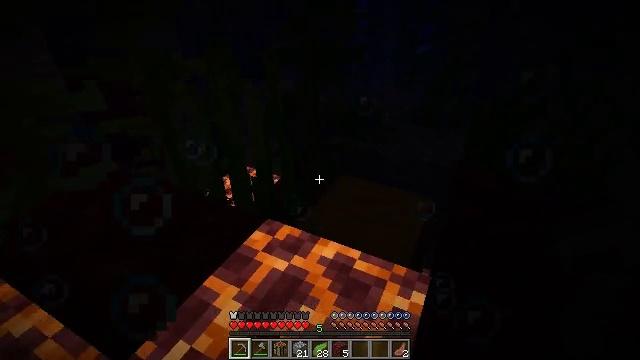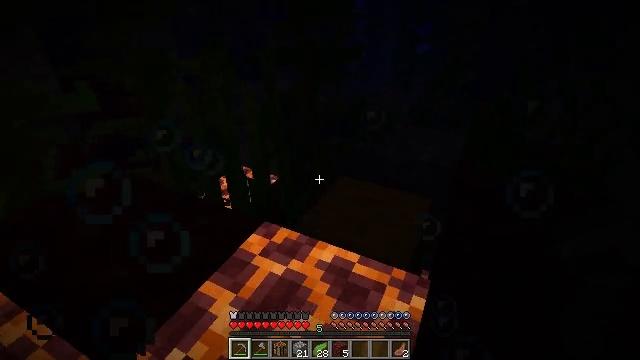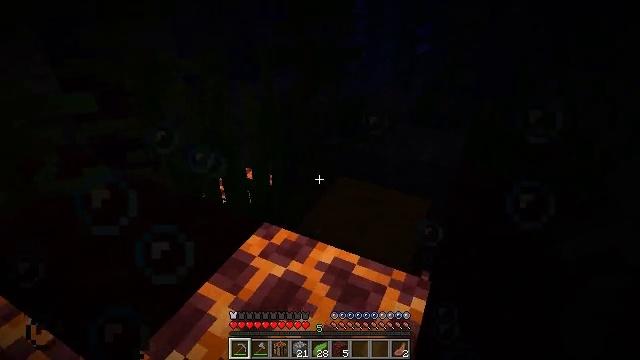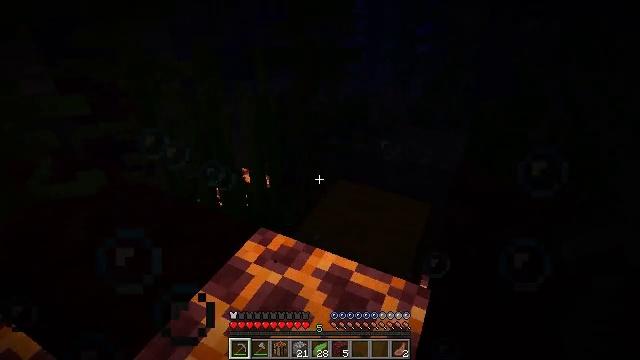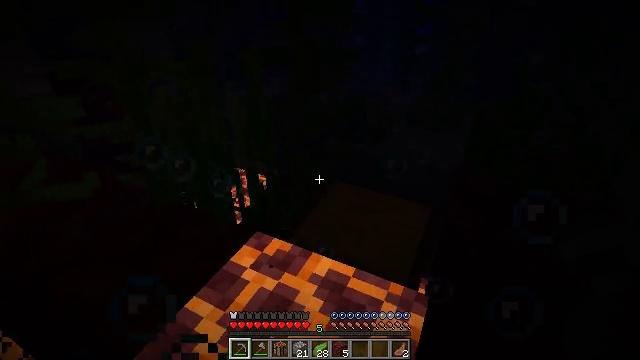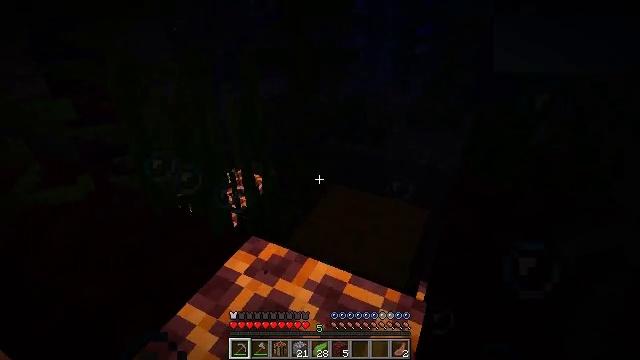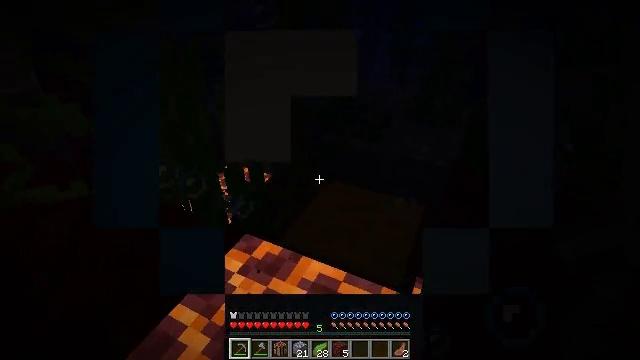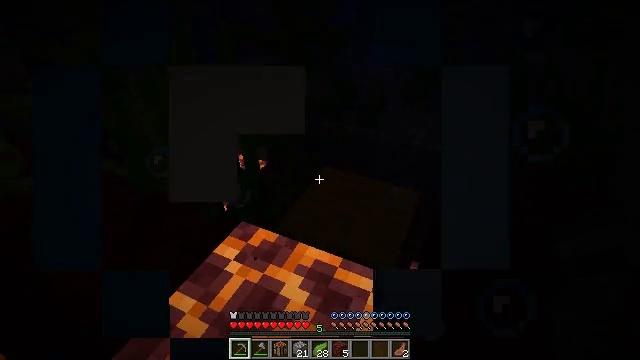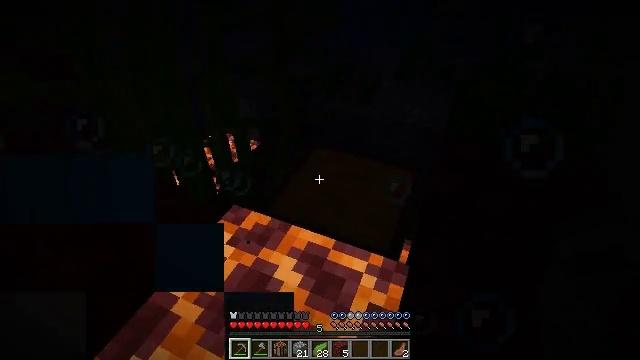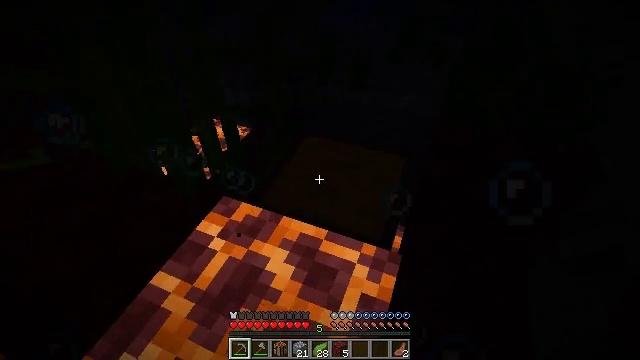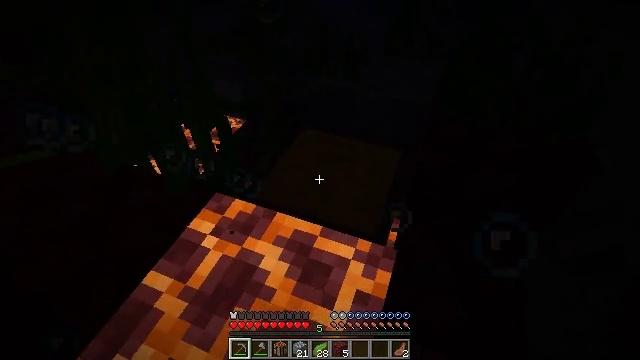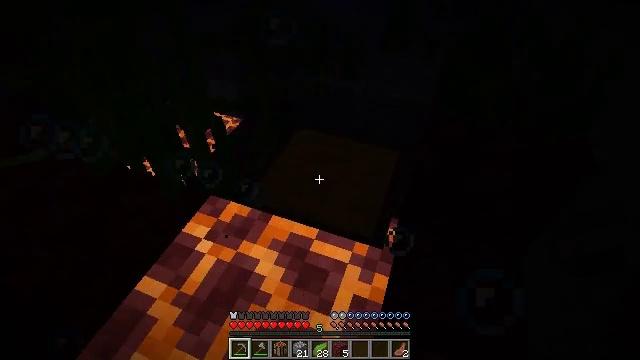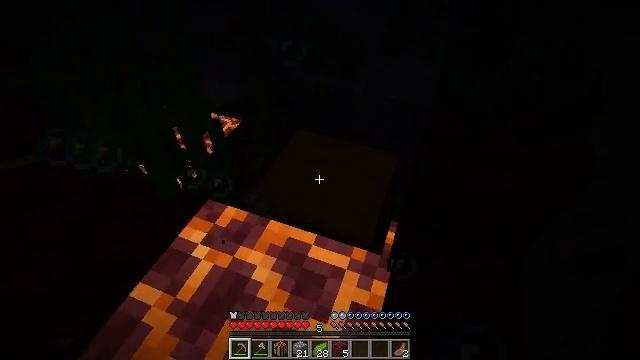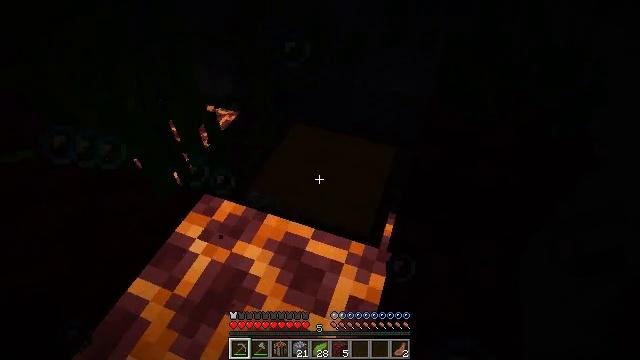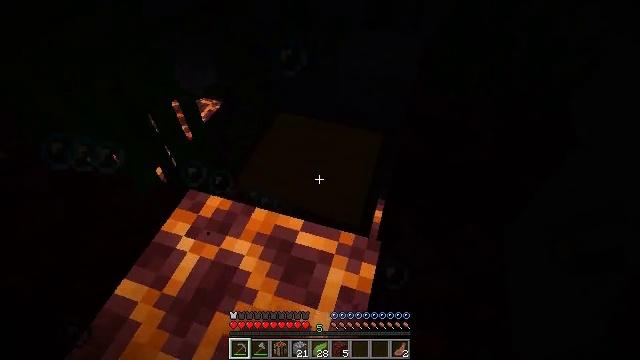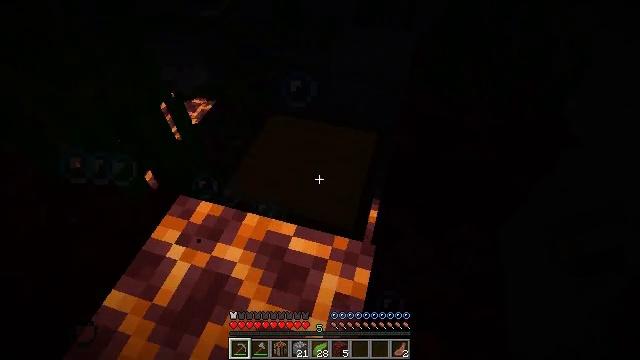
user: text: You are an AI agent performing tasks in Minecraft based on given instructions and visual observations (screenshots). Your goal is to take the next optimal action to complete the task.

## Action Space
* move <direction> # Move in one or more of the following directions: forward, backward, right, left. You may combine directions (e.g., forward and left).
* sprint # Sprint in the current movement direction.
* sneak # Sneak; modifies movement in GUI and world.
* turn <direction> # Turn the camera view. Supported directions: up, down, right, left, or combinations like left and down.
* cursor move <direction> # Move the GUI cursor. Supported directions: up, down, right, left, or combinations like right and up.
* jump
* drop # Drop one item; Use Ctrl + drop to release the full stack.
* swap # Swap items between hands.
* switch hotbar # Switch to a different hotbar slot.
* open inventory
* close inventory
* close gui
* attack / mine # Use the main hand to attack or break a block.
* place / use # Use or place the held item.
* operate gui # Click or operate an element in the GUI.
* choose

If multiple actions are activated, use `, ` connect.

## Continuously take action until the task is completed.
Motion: motion action
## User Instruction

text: Mine the kelp plant underwater.
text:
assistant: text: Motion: move forward and move right, sneak
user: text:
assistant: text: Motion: move forward and move right, sneak
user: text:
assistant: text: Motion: move forward and move right, sneak
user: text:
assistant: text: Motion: move forward and move right, sneak
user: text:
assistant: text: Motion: move forward and move right, sneak
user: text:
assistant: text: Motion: move forward and move right, sneak, turn down
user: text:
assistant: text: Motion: move forward, sneak, turn down
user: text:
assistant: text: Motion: move forward, sneak, turn right and down
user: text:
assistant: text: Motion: move forward, sneak, turn right and down
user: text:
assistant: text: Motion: move forward, sneak, turn down
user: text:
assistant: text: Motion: move forward, sneak
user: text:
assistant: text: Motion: move forward, sneak
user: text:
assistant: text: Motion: move forward, sneak, turn down
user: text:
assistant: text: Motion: move forward, sneak, turn right and down
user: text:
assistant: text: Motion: move forward and move right, sneak, turn right
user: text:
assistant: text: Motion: move right, sneak
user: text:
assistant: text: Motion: move right, sneak
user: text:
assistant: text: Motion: move right, sneak
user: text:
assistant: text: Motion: move right, sneak
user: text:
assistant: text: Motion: move right, sneak
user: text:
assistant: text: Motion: move right, sneak
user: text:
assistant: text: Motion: move right, sneak, turn down
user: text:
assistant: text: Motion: move right, sneak, turn down
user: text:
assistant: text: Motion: move right, sneak, turn down
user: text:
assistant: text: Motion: move right, sneak
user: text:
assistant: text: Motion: move right, sneak, turn down
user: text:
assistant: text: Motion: move right, sneak, turn right and down
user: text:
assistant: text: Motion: move right, sneak, turn right and down
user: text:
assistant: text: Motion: move right, sneak, turn right and down
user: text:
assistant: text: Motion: move right, sneak, turn right and down